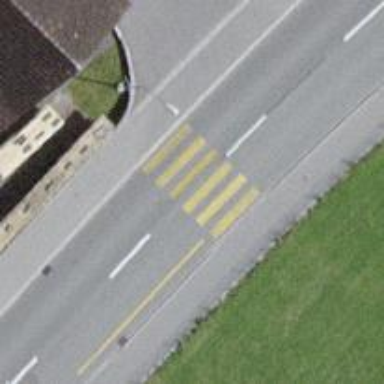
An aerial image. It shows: Marked zebra crossing on the road.